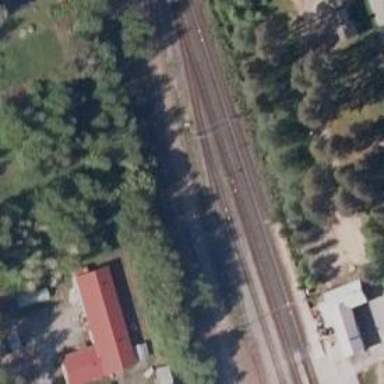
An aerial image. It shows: Railway signal.